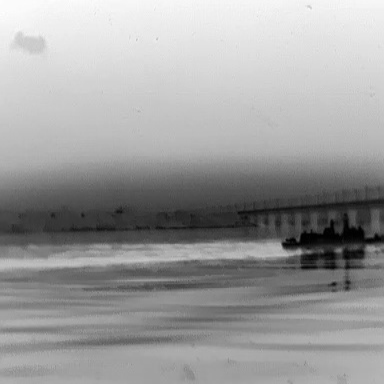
There is a warship in the infrared image.